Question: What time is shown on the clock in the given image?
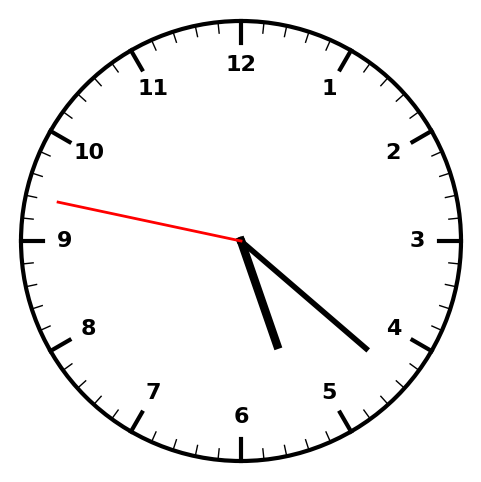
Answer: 05:21:47